Question: I'm using freemp3droid to convert wav files into mp3s. There is a click at the beginning of the file. When I take a look at the file in audacity, the initial 100bytes (beyond the header) have the same pattern. What could be happening??
Here is the waveform of the click (it is the 99% identical,EVERY single time)

<URL>
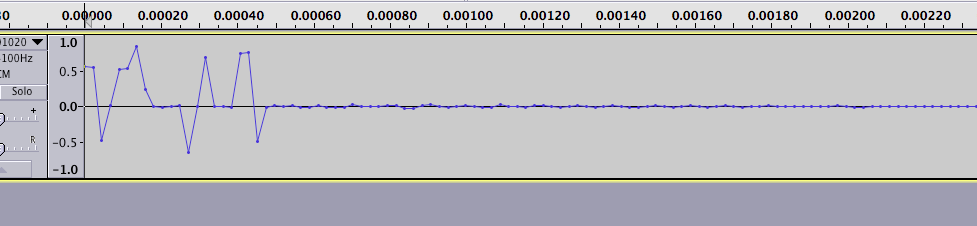
Answer: It is worth understanding what the click is. If you in fact compressed the header, you are getting a weird discontinuous signal to start with. You have to understand a bit about signals to realize what is happening. Your waveform does not start with a zero value. That means that you instantaneously have to get from no voltage to some voltage. If you had a sine wave starting with zero, you would hear a pure tone. Since you start with a signal, that is the equivalent of a high frequency squeak at the start, which your speakers turn into a pop.
You will get the same pop if you compress a signal that doesn't start with zero.
The way to stop this is to add a rampup to start your sound. Start with zero and linearly ramp up until you get to the starting value of your wave, and you won't get a pop sound.